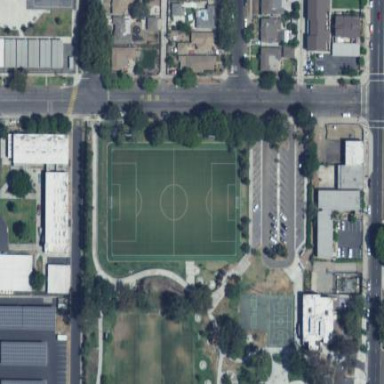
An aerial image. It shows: Soccer pitch with grass surface for leisure land.